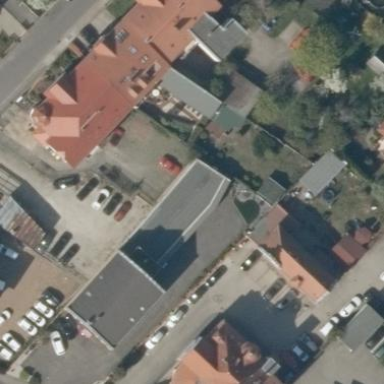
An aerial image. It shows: Group of garages.